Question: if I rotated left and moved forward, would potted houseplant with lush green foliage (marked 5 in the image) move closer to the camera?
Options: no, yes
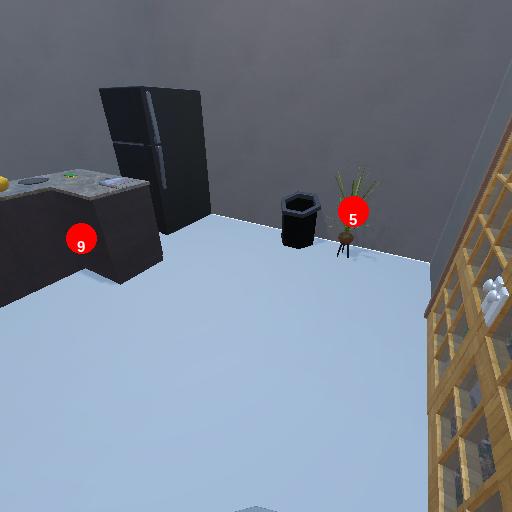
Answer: no